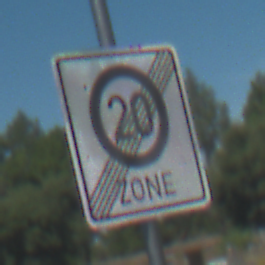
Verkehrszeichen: EndeZone20
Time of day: Midday
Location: Outdoor (Special)
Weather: PartlyCloudy
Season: NotSpecified
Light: Natural